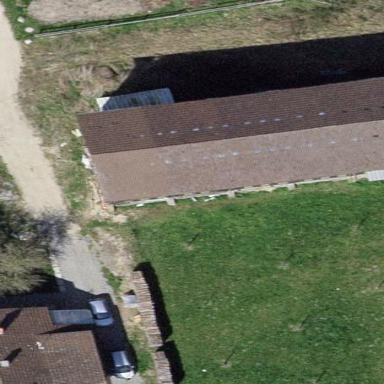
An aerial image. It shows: Farm auxiliary building with gabled roof.